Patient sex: M
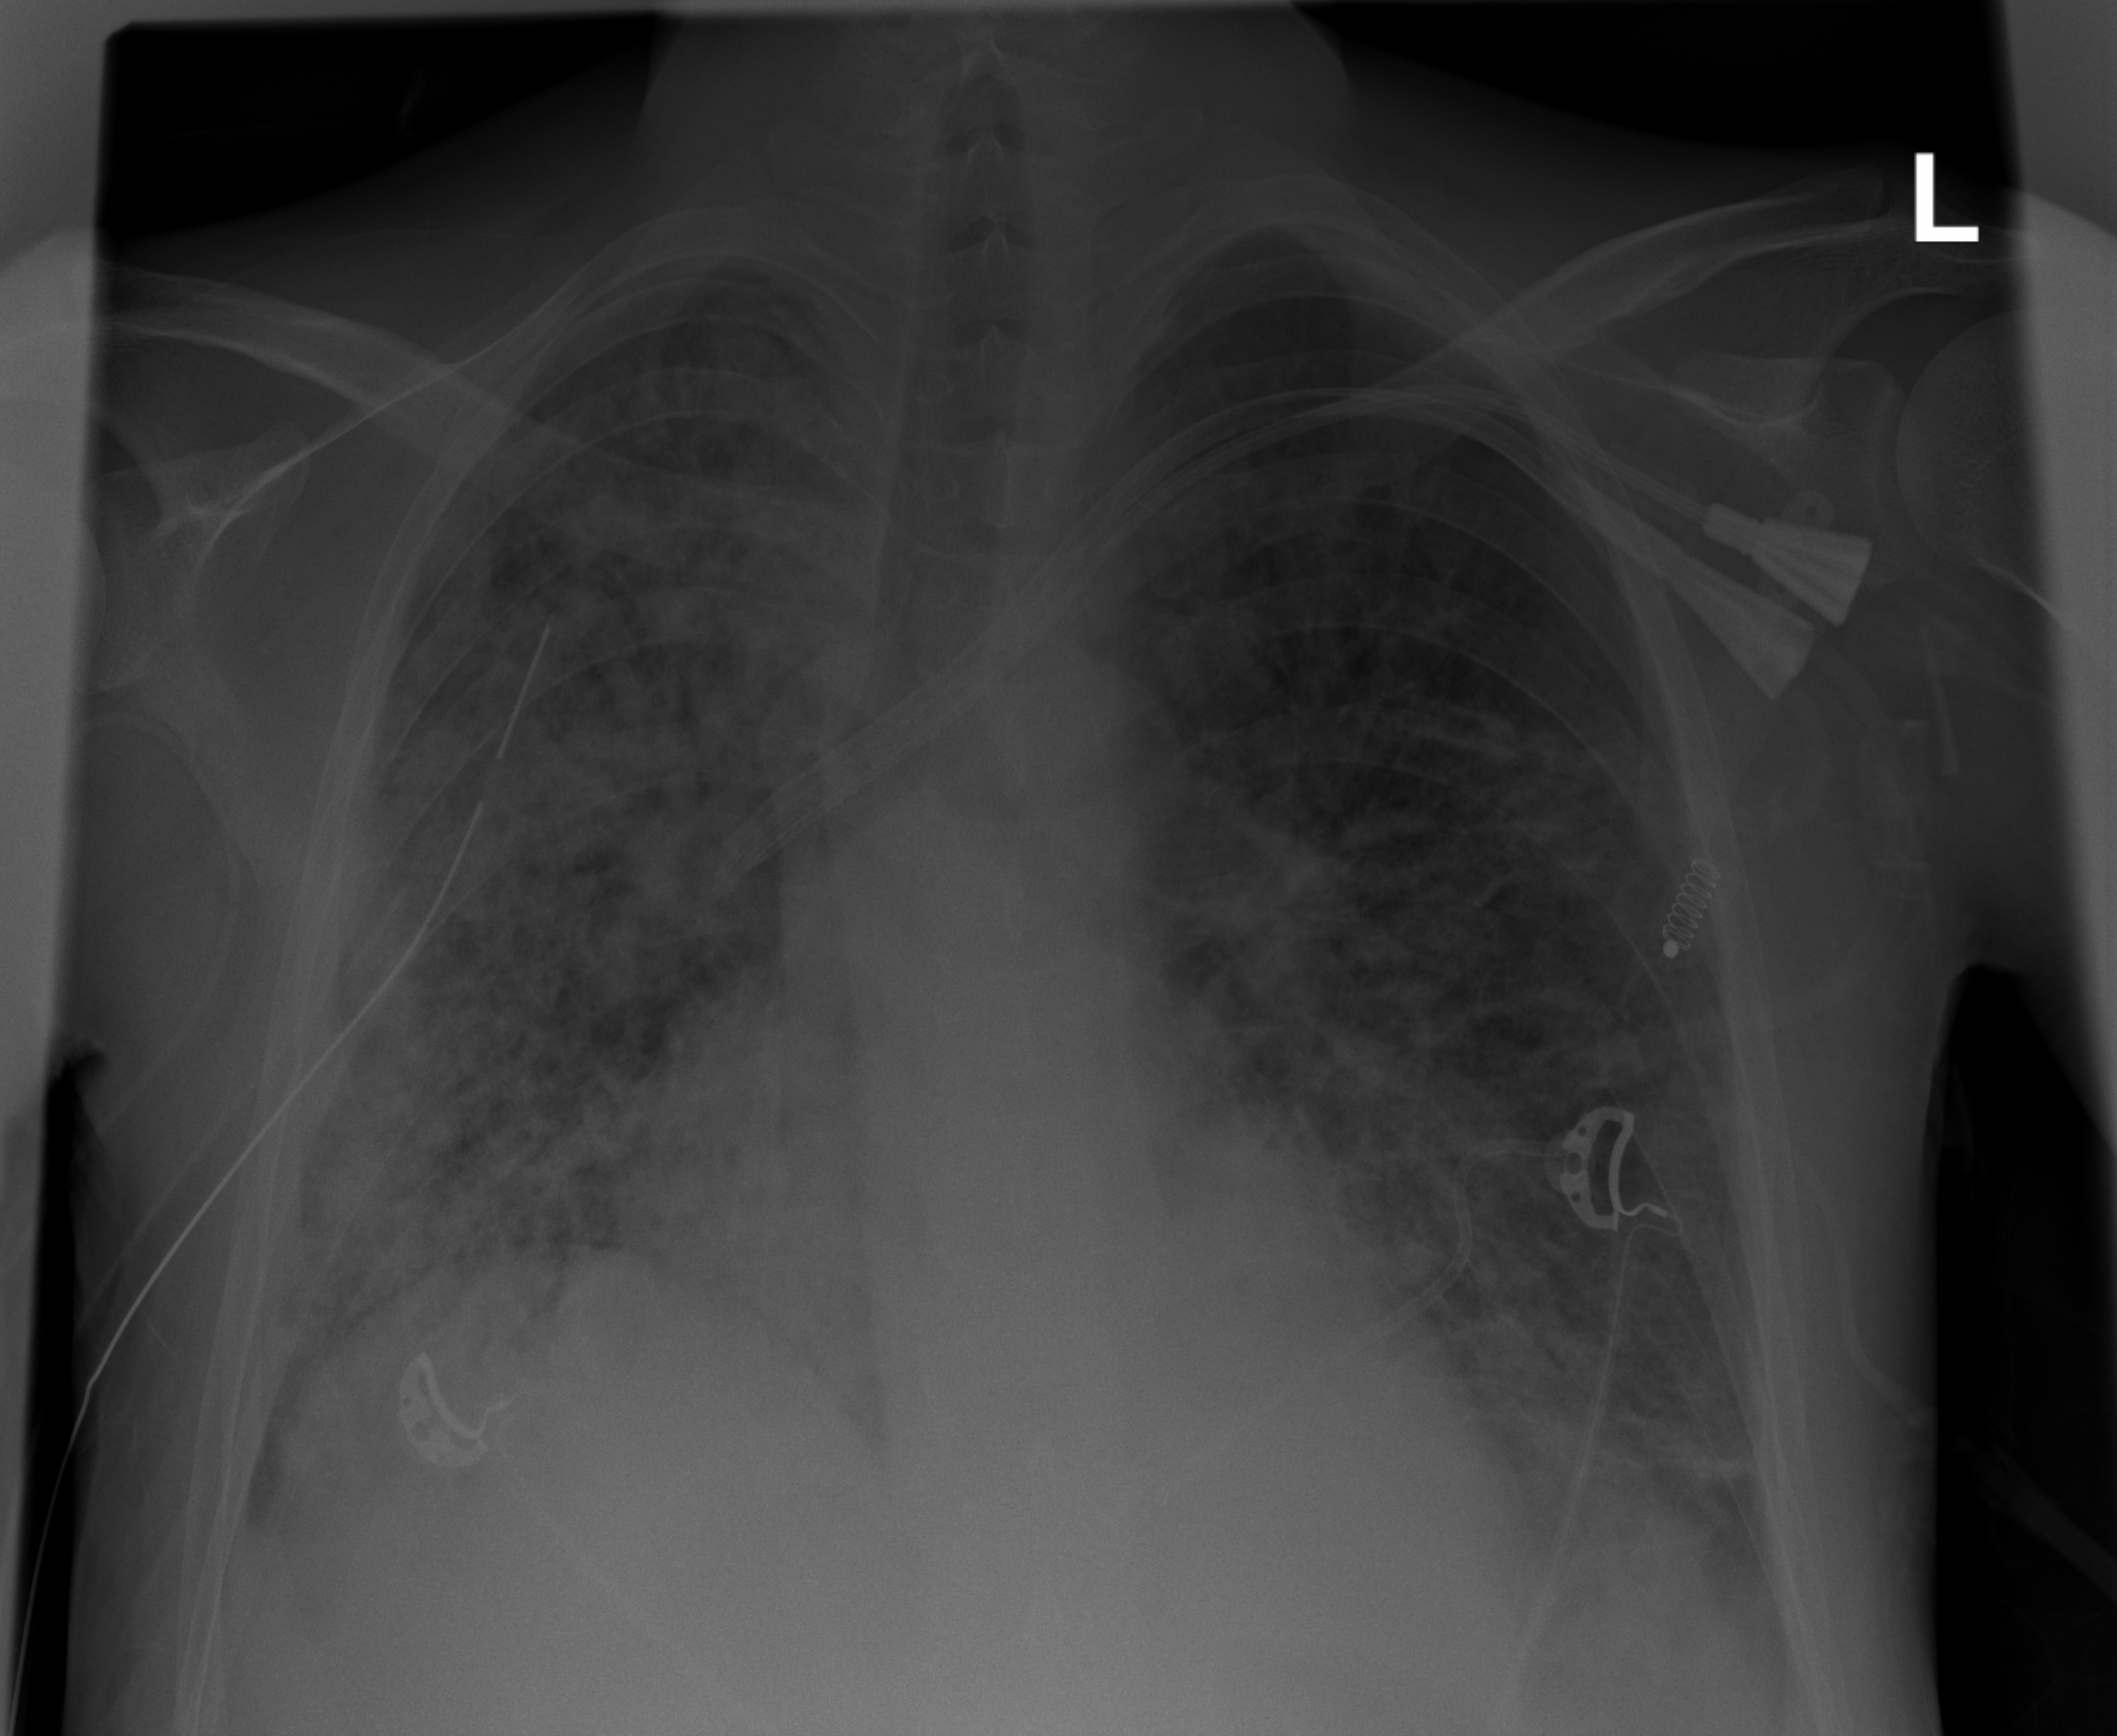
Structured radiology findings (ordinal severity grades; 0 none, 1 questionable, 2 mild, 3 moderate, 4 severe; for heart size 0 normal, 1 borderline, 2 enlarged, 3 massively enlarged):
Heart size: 2
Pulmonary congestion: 2
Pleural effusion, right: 2
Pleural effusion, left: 3
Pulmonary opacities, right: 4
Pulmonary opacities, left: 2
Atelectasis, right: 3
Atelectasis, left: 2